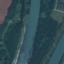
Label: River